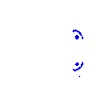
Particle: kaon